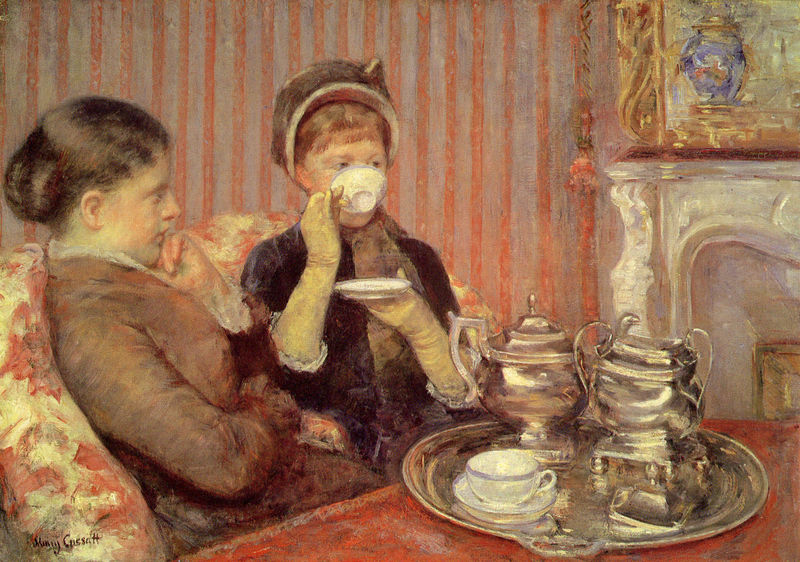
Titel: Le thé, Das Teetrinken
Künstler: Mary Cassatt
Standort: Boston (Massachusetts)
Institution: Museum of Fine Arts
Schlagwörter: blau, dunkel, gemälde, hand, schatten, weiß, frauen, gelb, impressionismus, mädchen, sitzen, auguste renoir, blumen, braun, damen, daumen, finger, frau, frisur, frisuren, grau, haar, handschuh, handschuhe, hell, hintergrund, hut, kleid, kleider, licht, marmor, mund, nase, ohr, orange, profil, renoir, tisch, zimmer, ölbild, blick, rot, schal, tuch, gespräch, malerei, muster, ornament, rock, jacke, kappe, mütze, trinken, wand, arm, arme, augen, band, bluse, halten, knoten, kragen, rahmen, silber, spitze, stein, tablett, bild, goldrahmen, hände, innenraum, porträt, spiegel, tischdecke, tischtuch, öl, pastos, gold, haare, interieur, kostüm, sessel, stoff, kind, augenbrauen, kinn, vornehm, kamin, kinder, pony, henkel, kanne, vase, hellblau, relief, dutt, bilderrahmen, papier, sofa, kaminsimms, kaminsims, lehne, mauer, polster, salon, tapete, kaffee, spielen, strohhut, glanz, gestreift, manet, streifen, glänzen, stuck, tasse, quaste, tee, poliert, couch, junge, morisot, nachdenklich, oberkörper, griff, schimmer, spiel, klingel, deckel, gogh, blumenmuster, dose, gefäss, porzellan, vergoldet, geschirr, kaffeekanne, service, untertasse, jungfrau, gefässe, chinesisch, sims, tassen, besuch, gedeck, troddel, bürgerlich, teekanne, teetasse, troddeln, spitzenkragen, tea time, teetrinkerin, kannen, fraune, silberkanne, kleiner finger, zuckerdose, siber, teeservice, geold, teestunde, berthe, teestube, teetrinken, anstand, abgespreizt, friesiert, nachdenkklich, porzellantasse, silbertablett, teekannen, vornhem, schlürfen, sitzende frauen, zicker, gestreifte tapete, teezimmer